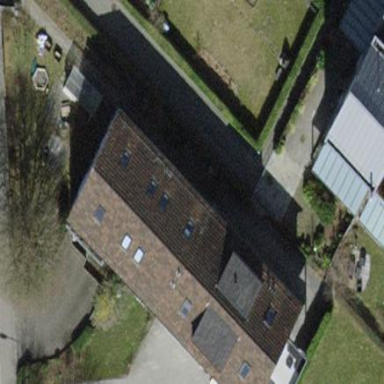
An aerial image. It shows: Gabled roof building with tile roofing. It consists of apartments.